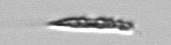
Label: flagellate